Chest X-ray. View position: AP
Patient age: 61
Patient sex: M
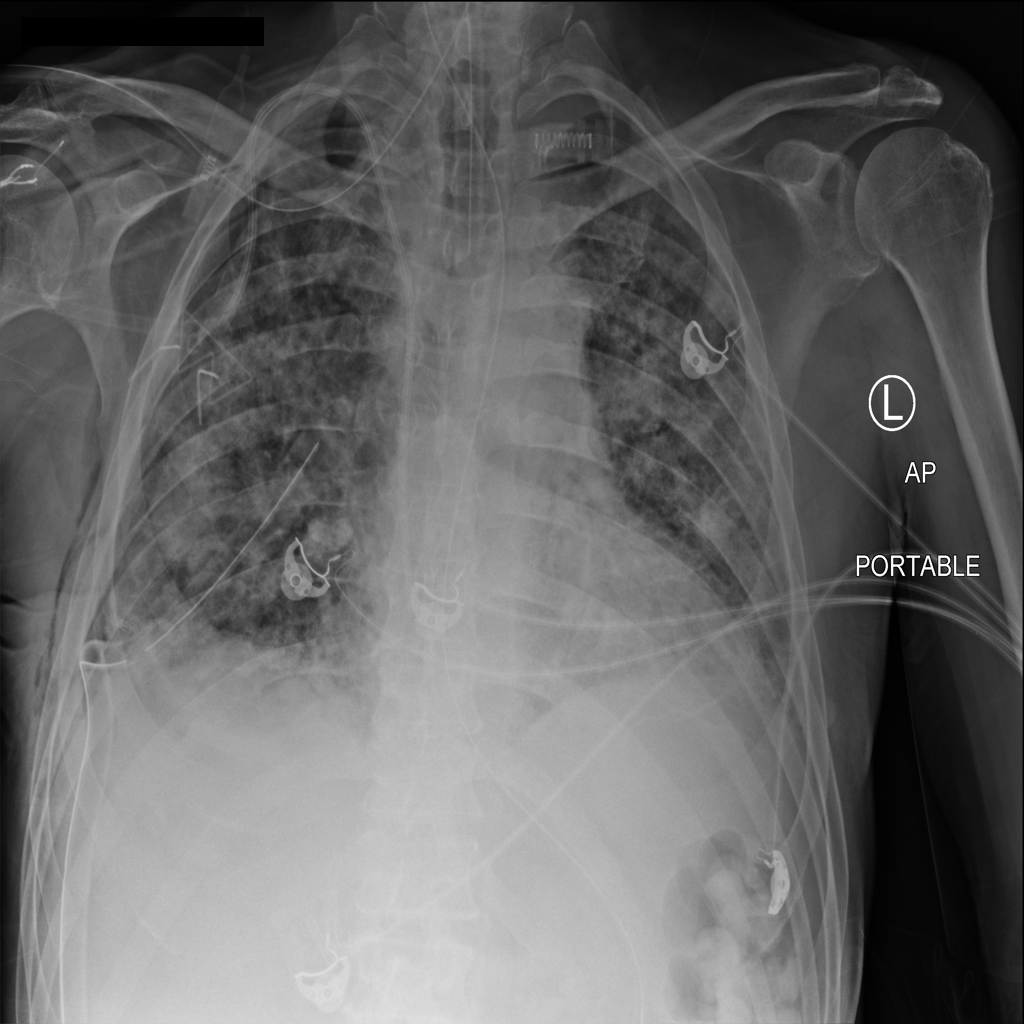
Finding: Pneumothorax